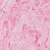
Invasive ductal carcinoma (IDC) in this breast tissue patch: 0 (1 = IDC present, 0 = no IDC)